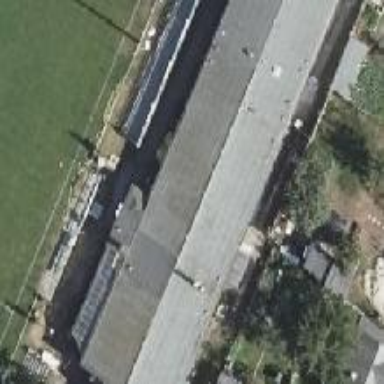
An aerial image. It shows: Building with hipped roof.